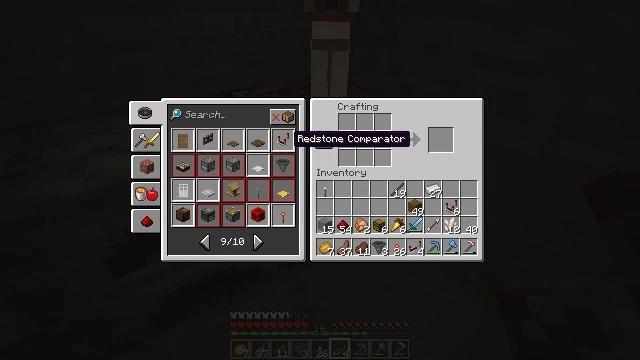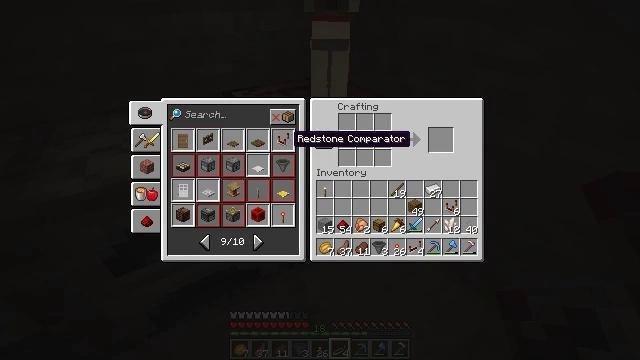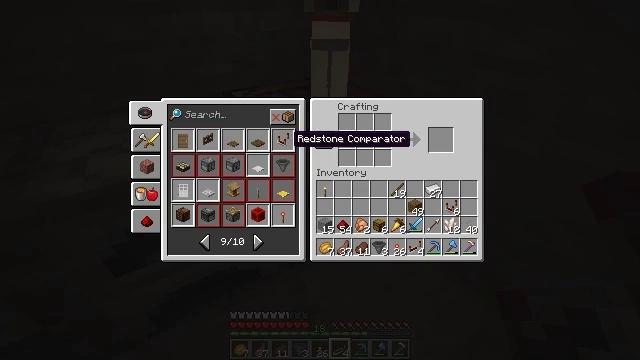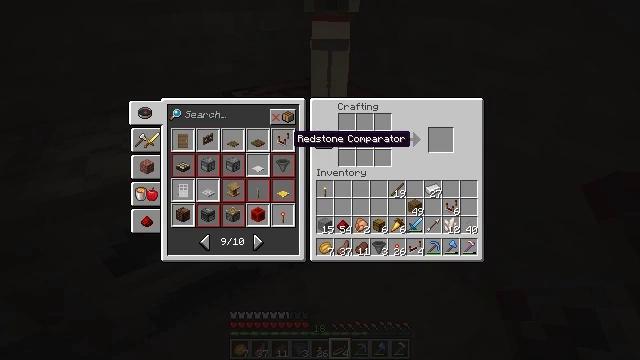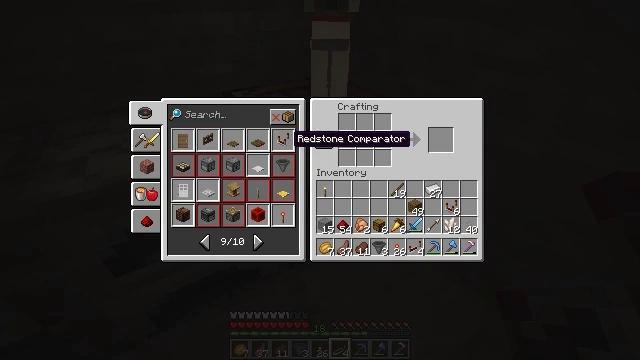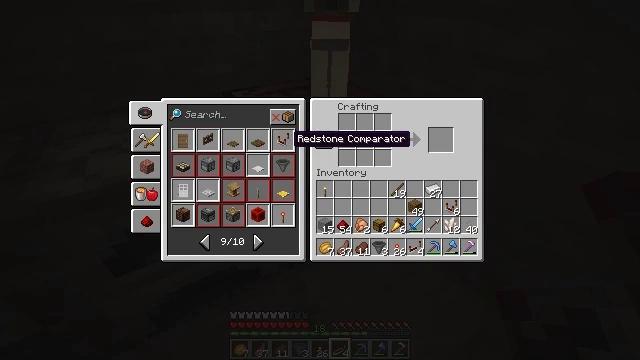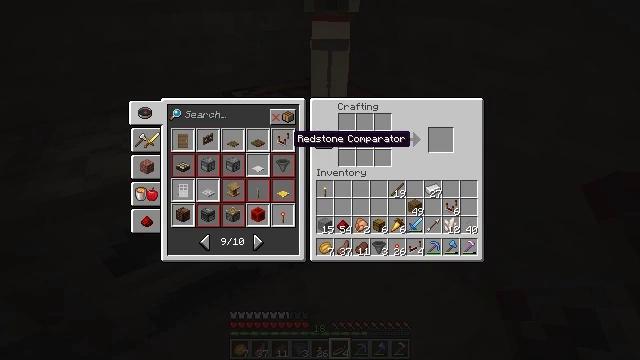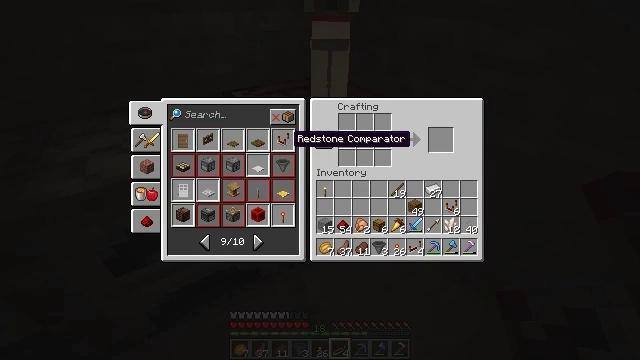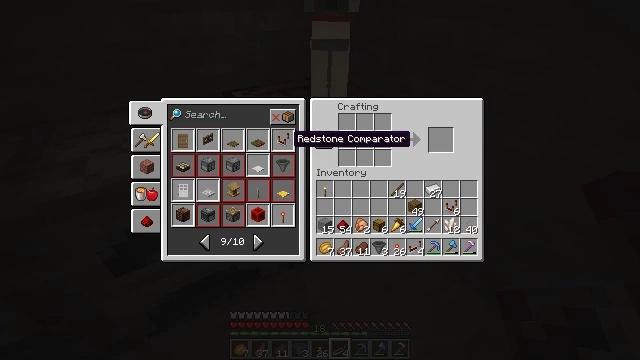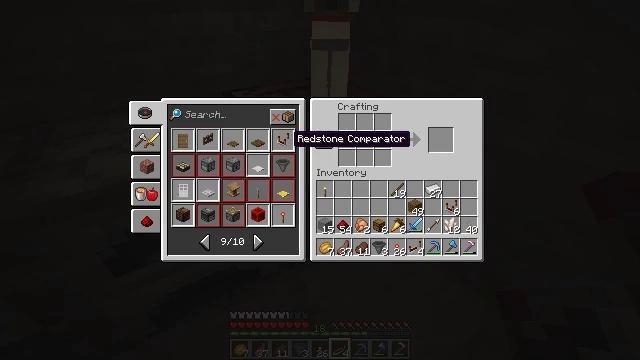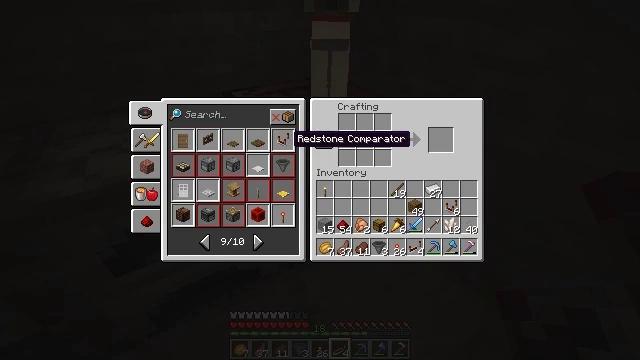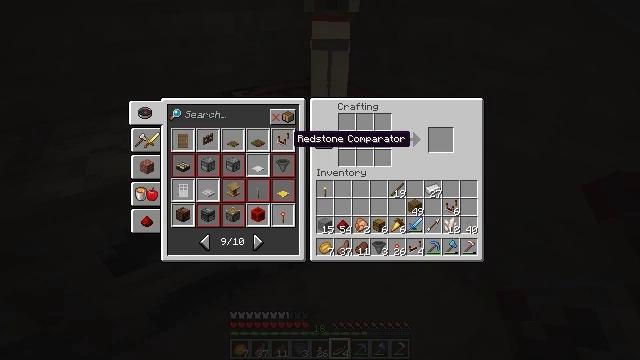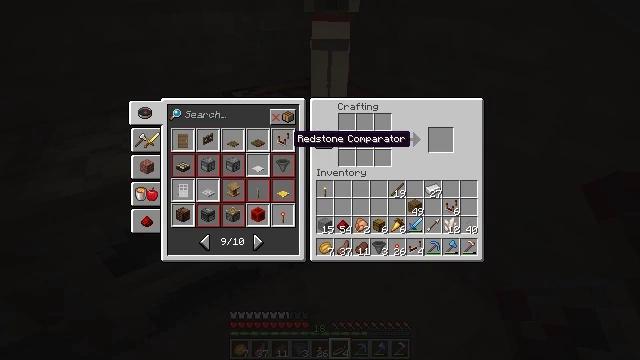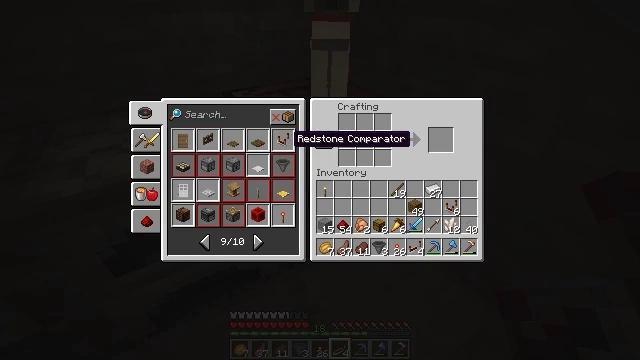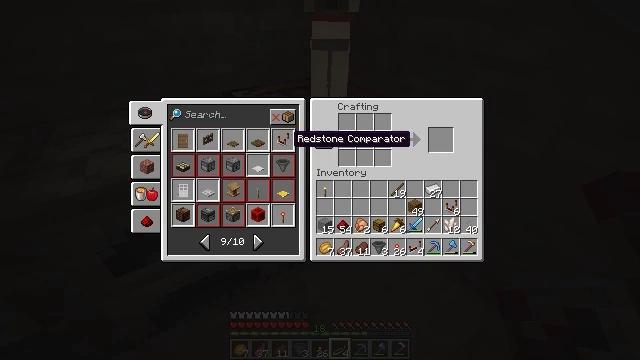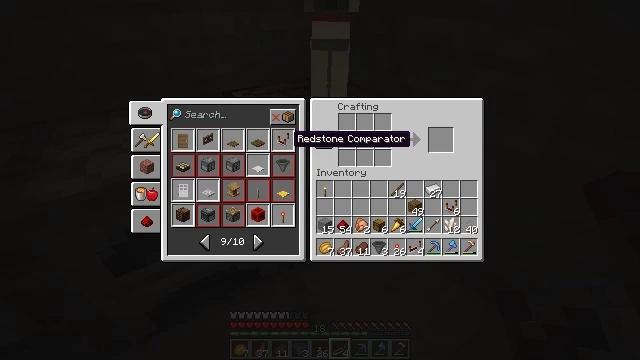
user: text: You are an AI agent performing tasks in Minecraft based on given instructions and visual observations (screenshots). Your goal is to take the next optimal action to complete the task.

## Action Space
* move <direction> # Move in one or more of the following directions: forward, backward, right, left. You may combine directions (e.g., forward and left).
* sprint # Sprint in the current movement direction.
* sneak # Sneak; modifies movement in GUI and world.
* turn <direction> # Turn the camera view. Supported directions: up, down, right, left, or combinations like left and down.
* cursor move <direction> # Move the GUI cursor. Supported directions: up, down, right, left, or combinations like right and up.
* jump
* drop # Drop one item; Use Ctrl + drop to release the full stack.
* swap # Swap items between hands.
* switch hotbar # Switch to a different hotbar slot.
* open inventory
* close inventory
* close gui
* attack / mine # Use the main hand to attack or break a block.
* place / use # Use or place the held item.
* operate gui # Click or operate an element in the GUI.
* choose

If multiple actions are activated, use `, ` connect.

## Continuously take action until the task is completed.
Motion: motion action
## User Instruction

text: Create a comparator with three redstone torches, three stones, and one nether quartz.
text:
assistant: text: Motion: no_op
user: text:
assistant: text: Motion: no_op
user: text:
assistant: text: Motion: no_op
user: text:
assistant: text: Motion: no_op
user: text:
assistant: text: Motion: no_op
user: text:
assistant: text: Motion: no_op
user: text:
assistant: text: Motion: no_op
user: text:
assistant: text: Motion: no_op
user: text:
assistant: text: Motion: no_op
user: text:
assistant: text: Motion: no_op
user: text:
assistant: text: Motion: attack / mine
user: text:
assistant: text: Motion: attack / mine
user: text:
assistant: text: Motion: no_op
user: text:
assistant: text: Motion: no_op
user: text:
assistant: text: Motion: no_op
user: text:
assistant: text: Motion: no_op
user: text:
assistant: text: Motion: no_op
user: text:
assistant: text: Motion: no_op
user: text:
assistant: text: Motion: no_op
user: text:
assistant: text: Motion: no_op
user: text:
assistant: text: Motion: no_op
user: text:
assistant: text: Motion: no_op
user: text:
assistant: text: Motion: no_op
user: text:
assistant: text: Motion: no_op
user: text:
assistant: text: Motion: no_op
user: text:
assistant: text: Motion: no_op
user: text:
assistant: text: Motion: no_op
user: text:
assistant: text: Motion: no_op
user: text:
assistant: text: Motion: no_op
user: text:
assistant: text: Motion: no_op